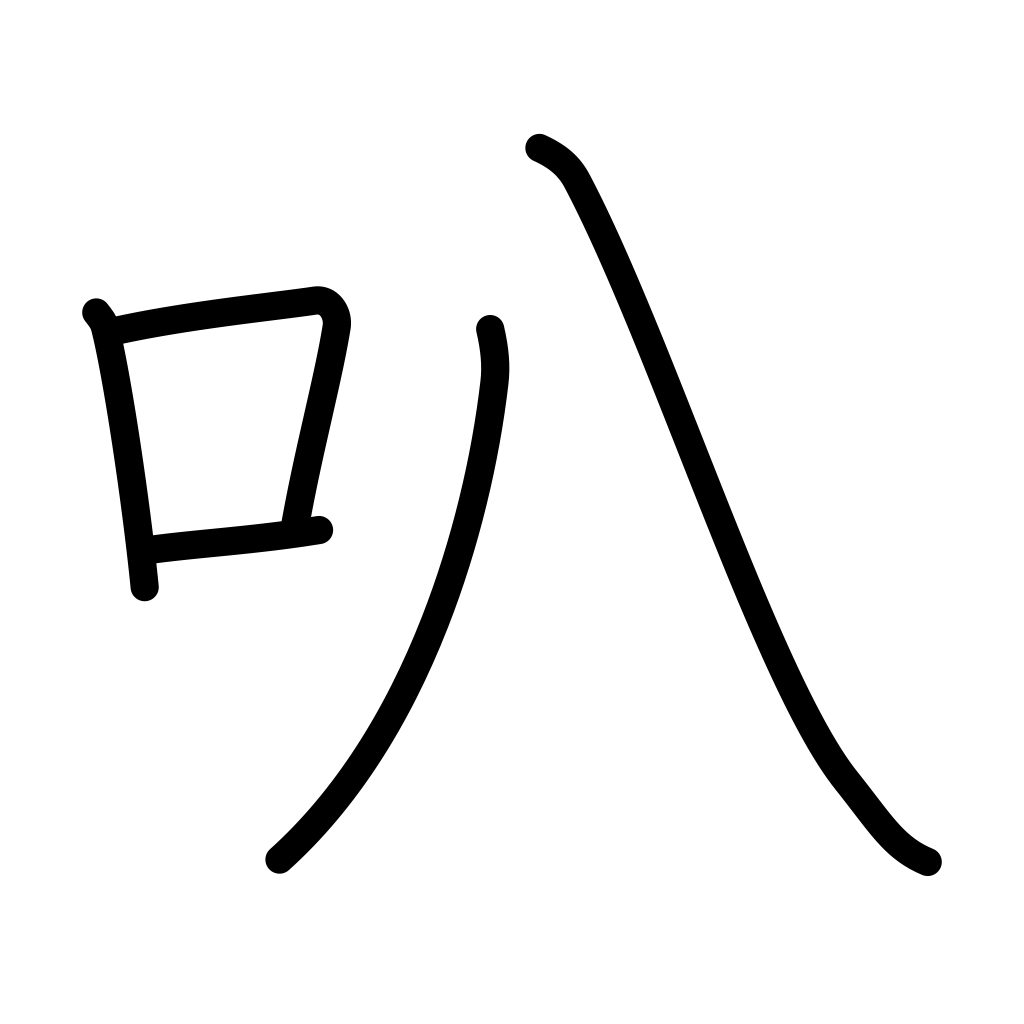
Meaning: open